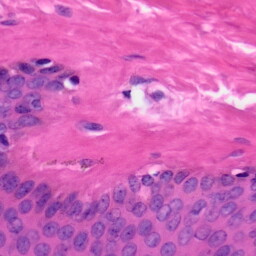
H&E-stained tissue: Skin